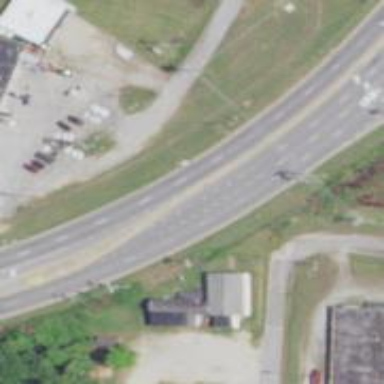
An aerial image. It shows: Primary highway.